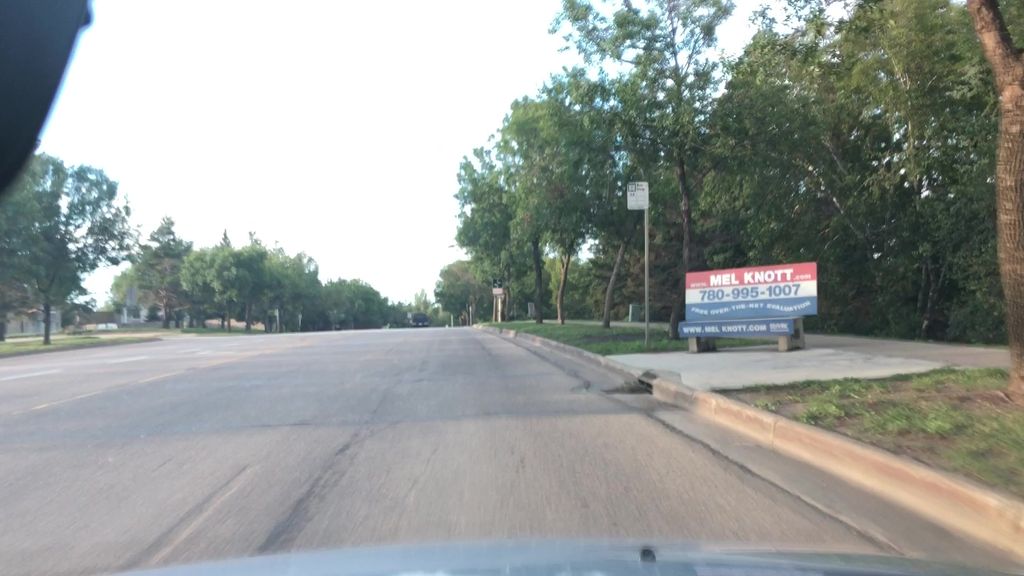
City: edmonton